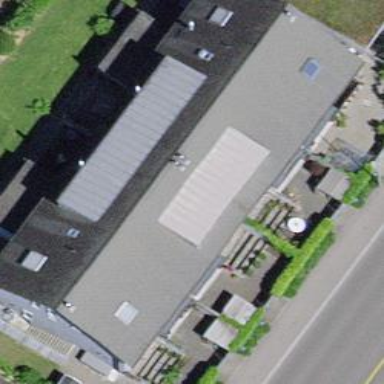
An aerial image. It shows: Terrace building.